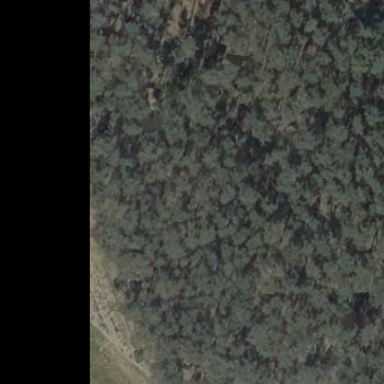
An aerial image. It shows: Forest area.